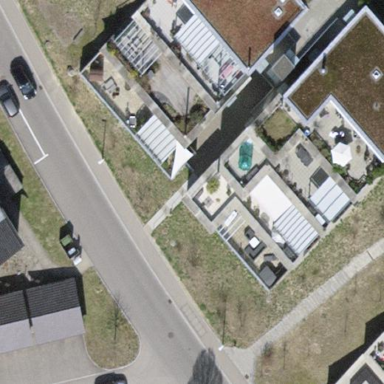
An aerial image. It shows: Flat-roofed building.